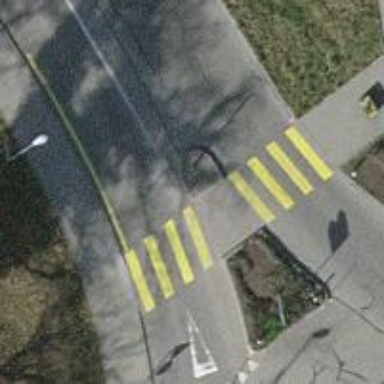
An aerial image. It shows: Marked crossing with visible markings.